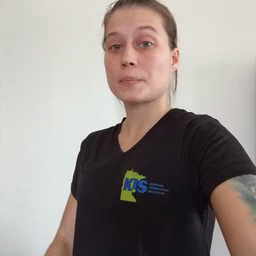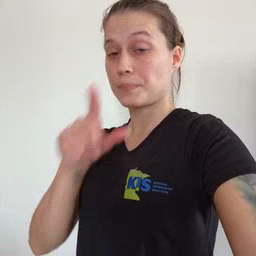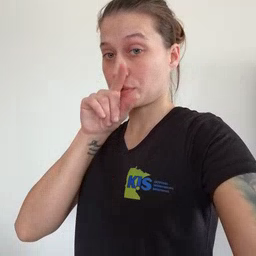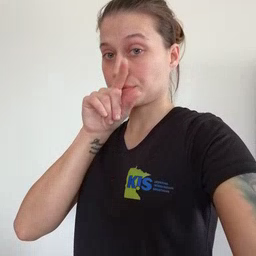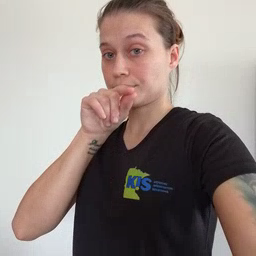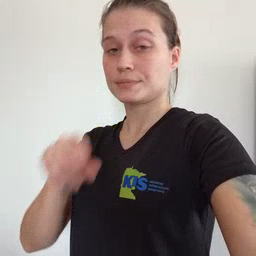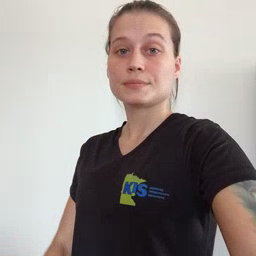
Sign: bird